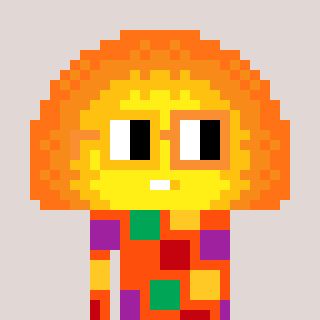
a pixel art character with square yellow and orange glasses, a sunset-shaped head and a orange-colored body on a warm background